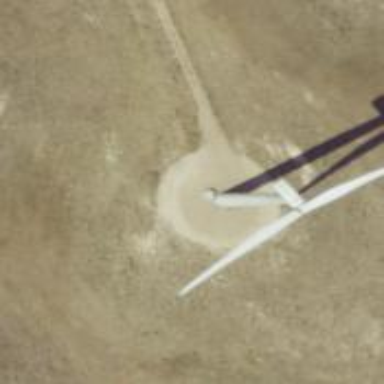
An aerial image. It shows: Wind turbine generating power.